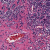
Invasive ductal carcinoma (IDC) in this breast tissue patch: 1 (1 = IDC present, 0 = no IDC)